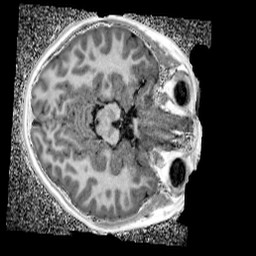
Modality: UNIT1_denoised
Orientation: axial
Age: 9
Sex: female
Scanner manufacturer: siemens
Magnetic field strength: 3 T
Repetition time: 4 s
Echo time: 0.00299 s